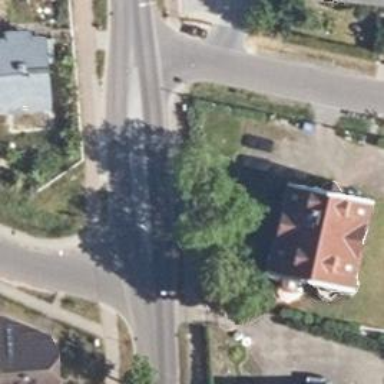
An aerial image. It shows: Footway crossing.